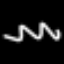
Label: squiggle